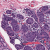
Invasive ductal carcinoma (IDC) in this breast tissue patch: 0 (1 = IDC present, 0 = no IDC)